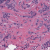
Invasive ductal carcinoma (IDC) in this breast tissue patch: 1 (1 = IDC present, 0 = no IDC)